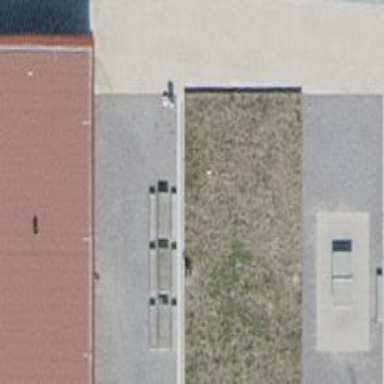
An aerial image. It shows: Picnic table located in leisure land area.